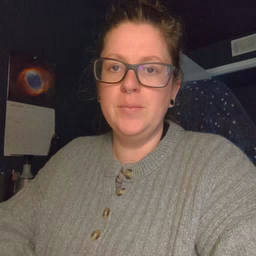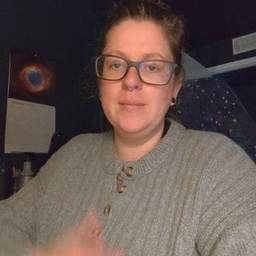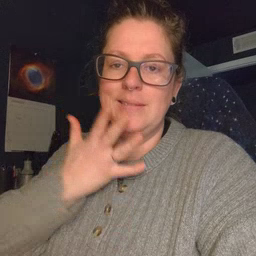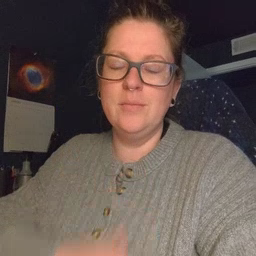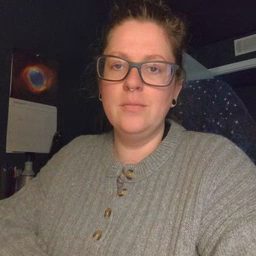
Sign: sad